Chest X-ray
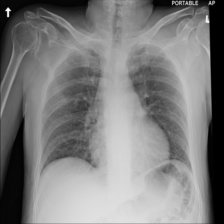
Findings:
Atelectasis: negative
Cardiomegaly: negative
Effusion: negative
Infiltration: positive
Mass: negative
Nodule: negative
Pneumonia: negative
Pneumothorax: negative
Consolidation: negative
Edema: negative
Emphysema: negative
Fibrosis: negative
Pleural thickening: negative
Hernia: negative